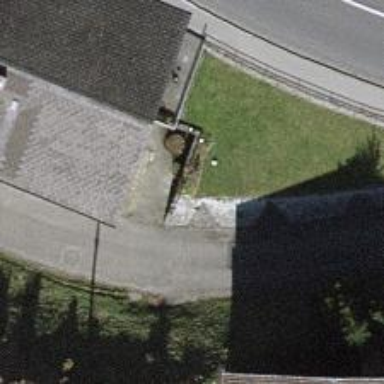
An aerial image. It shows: Building with ridged roof.